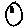
Label: moon